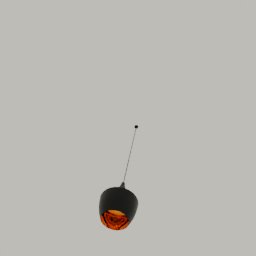
Label: lighting